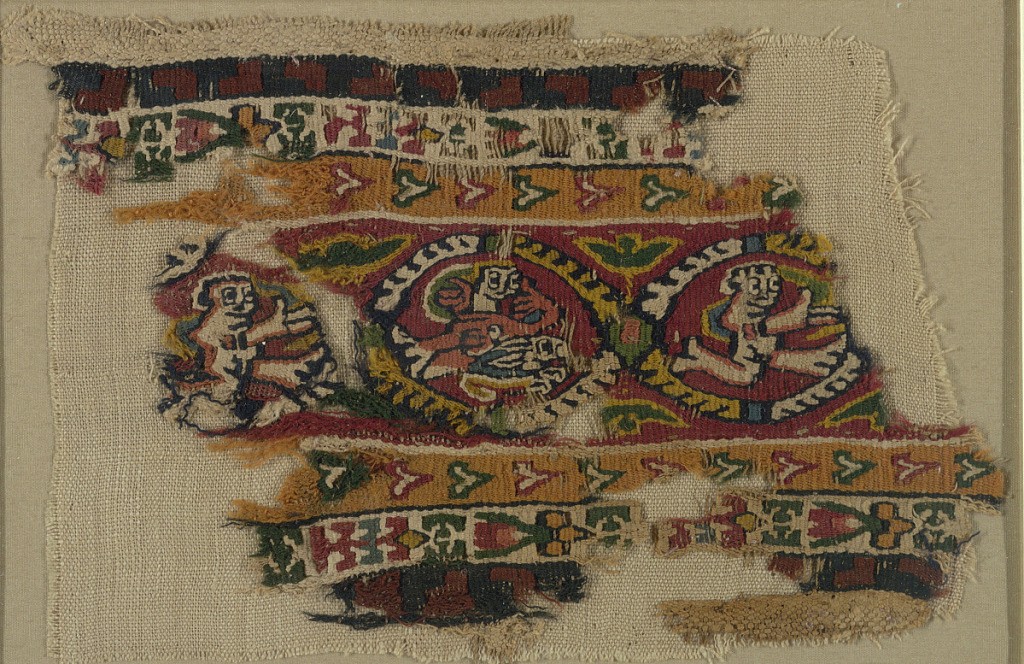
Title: Band fragment
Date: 5th–8th century
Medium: Warp; S-spun, Z-twist linen. Wefts; S-spun linen, S-spun wools Technique: slit tapestry
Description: Band with images of fish and people.